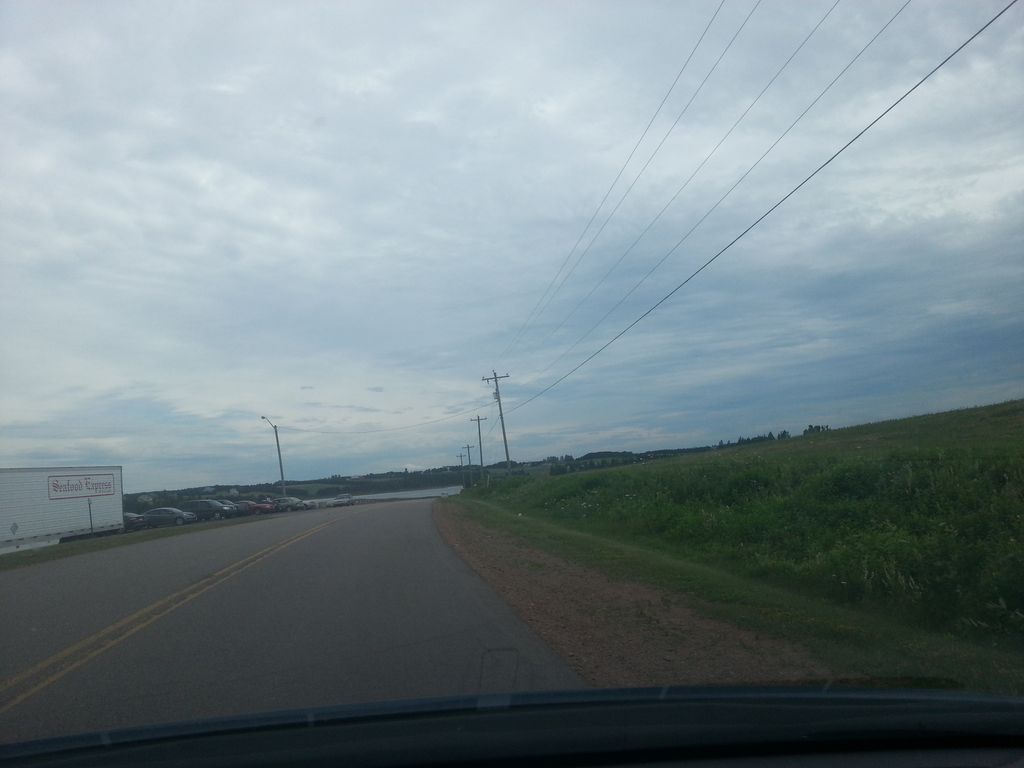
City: charlottetown